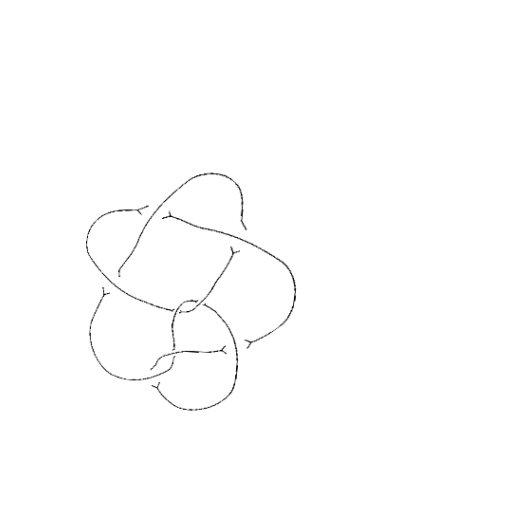
Crossing number: 8